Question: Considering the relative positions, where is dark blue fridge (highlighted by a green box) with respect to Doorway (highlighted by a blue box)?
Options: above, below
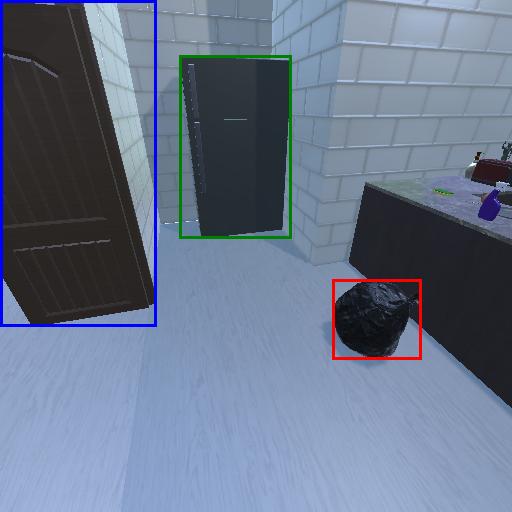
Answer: above